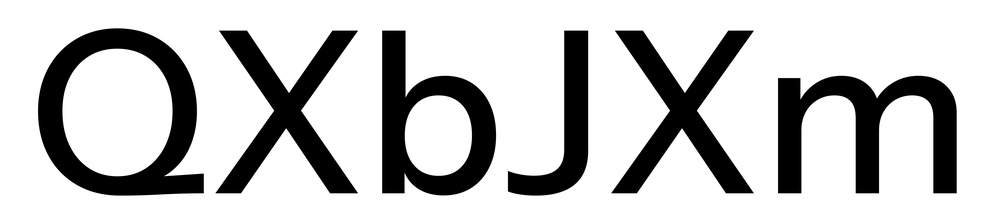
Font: InstrumentSans_Medium